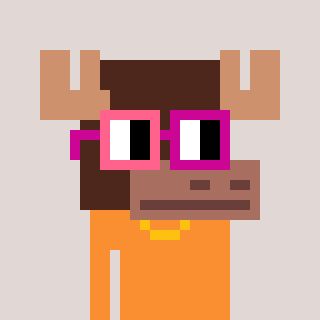
a pixel art character with square pink and red glasses, a moose-shaped head and a orange-colored body on a warm background